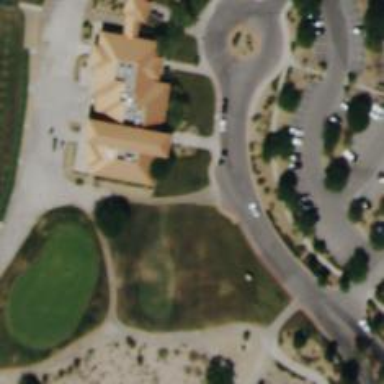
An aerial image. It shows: Area with grass used as rough in golf course.